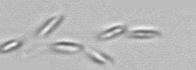
Label: Dinobryon